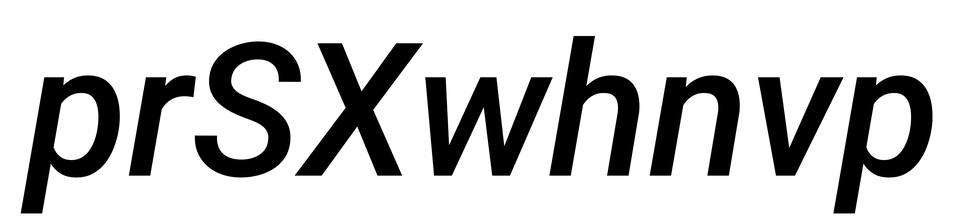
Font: Roboto-Italic_Medium_Italic